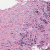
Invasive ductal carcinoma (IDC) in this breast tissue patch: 1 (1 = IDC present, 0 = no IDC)